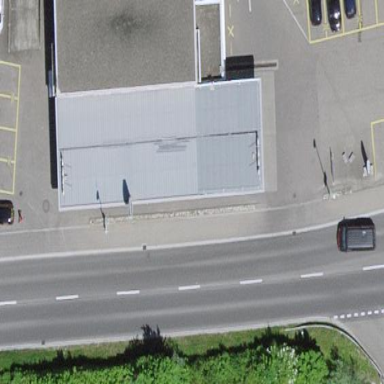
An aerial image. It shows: View of roof of building.